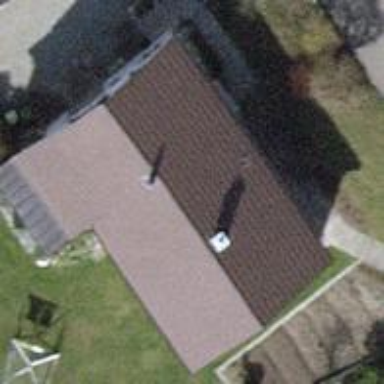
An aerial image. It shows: Detached building with gabled roof.